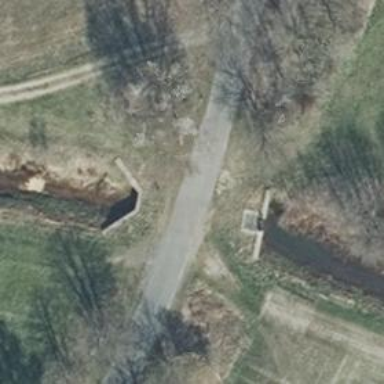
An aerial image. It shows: Paved unclassified road on bridge.